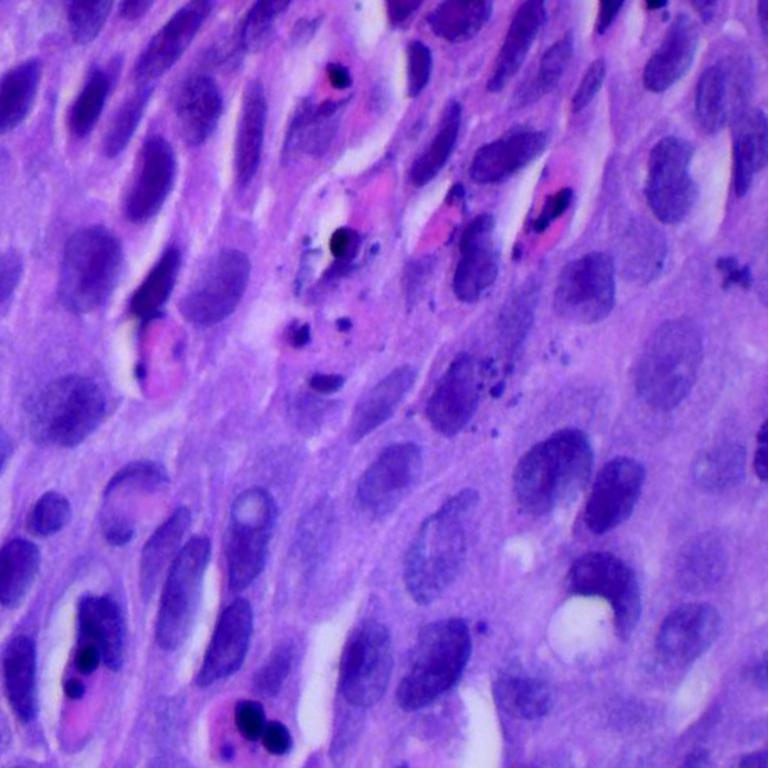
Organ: lung
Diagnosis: squamous carcinomas